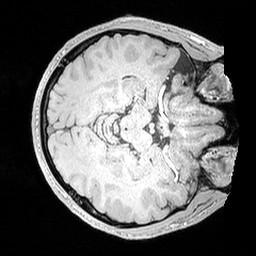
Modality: MP2RAGE
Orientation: axial
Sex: male
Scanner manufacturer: siemens
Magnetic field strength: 3 T
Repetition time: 5 s
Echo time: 0.00292 s